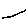
Label: line